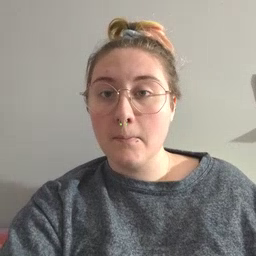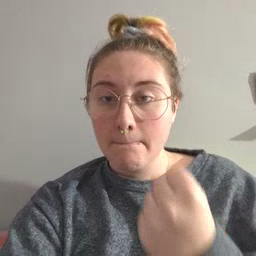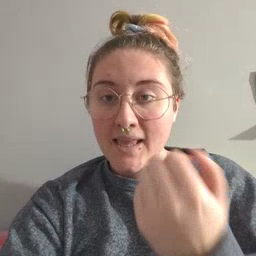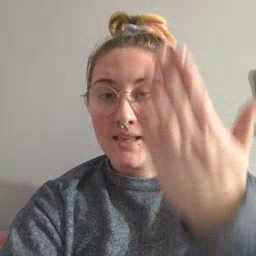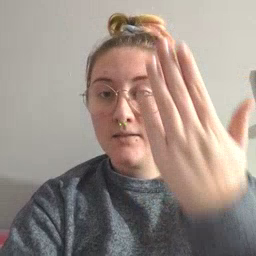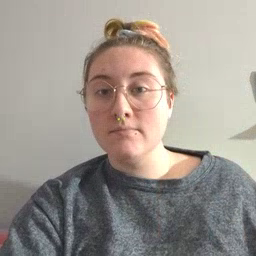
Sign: mitten